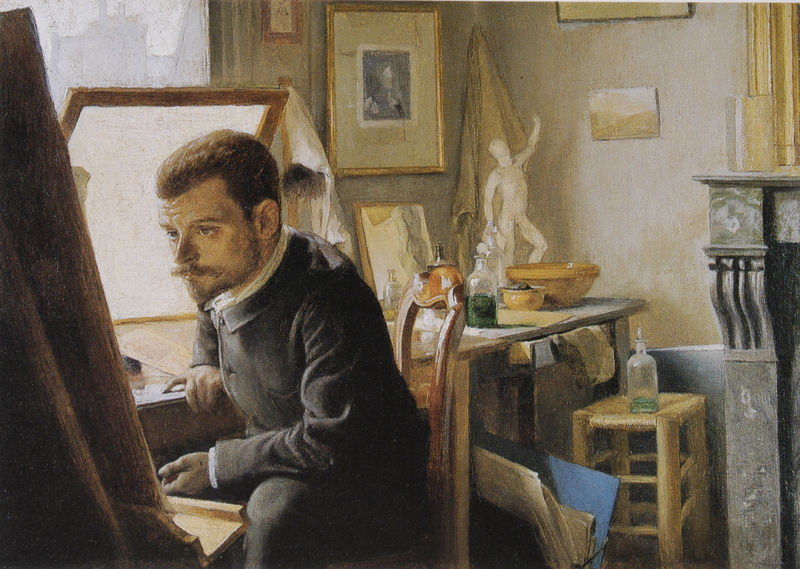
Titel: Felix Jasinski in seinem Atelier
Künstler: Félix Vallotton
Institution: (Privatsammlung)
Schlagwörter: blau, gemälde, kopf, mann, schatten, aquarell, gelb, grün, impressionismus, landschaft, ocker, sitzen, fenster, finger, frisur, glas, grau, haar, hell, hintergrund, holz, lampe, licht, ohr, orange, raum, schwarz, stuhl, tisch, türkis, weiss, zimmer, blick, tuch, beige, malerei, anzug, bart, blond, flasche, flaschen, hemd, jung, wand, augen, gesicht, kragen, rahmen, schale, stein, bild, bildnis, holland, hände, innenraum, portrait, porträt, rückenlehne, schauen, spiegel, öl, figur, gold, haare, interieur, realismus, sitzend, poträt, wald, arbeit, kamin, skulptur, statue, arbeitszimmer, bilder, papier, papiere, schreibtisch, modell, valloton, kaminsims, lampenschirm, studie, farbe, grafik, hocker, pilaster, schemel, schnäuzer, wolle, realistisch, sitzt, atelier, maler, staffelei, plastik, nachdenklich, wange, gedanken, nachdenken, selbstporträt, seitenlicht, denken, scheibe, druck, stich, künstler, selbstbildnis, leinwand, malen, statuette, stift, betrachten, sims, utensilien, selbstportrait, werkstatt, halbprofil, schwart, bozzetto, stapel, mappe, konsole, bottich, gips, leinwände, zeichenmappe, ansehen, skizzen, angespannt, behälter, zeichner, studio, enster, begutachten, selbst, malt, sitzenf, absint, atlelier, ghjk, hjkh, selsbtbildnis, zeitschriftenständer